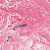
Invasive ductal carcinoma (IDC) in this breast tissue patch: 0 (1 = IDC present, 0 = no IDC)